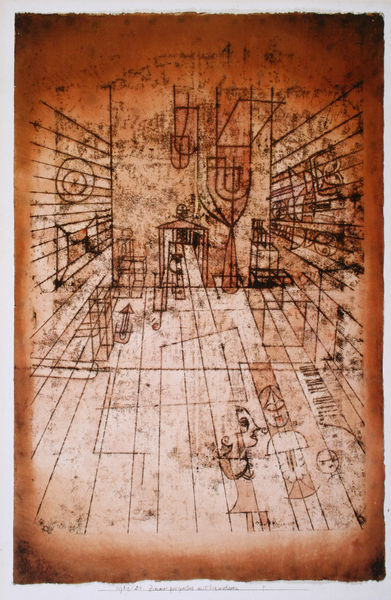
Titel: Zimmerperspektive mit Einwohnern
Künstler: Paul Klee
Standort: Bern
Institution: Kunstmuseum
Schlagwörter: dreieck, braun, frau, profil, raum, skizze, stuhl, tisch, tür, zeichnung, rock, wand, gesicht, möbel, boden, kreis, bogen, perspektive, abstrakt, linien, figuren, tiefe, striche, linie, form, grafisch, senkrecht, geometrisch, lilien, dreiecke, geometrie, quadrat, klee, pfeile, paul klee, organge, wwgerecht